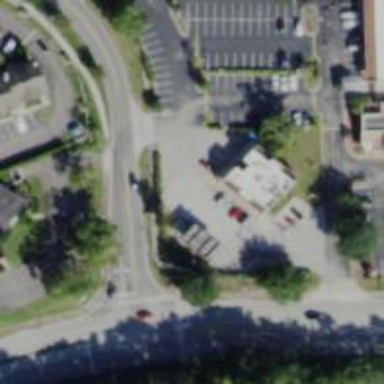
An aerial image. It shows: Convenience shop.